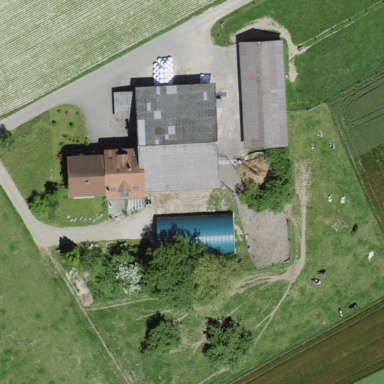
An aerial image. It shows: Farmyard area.